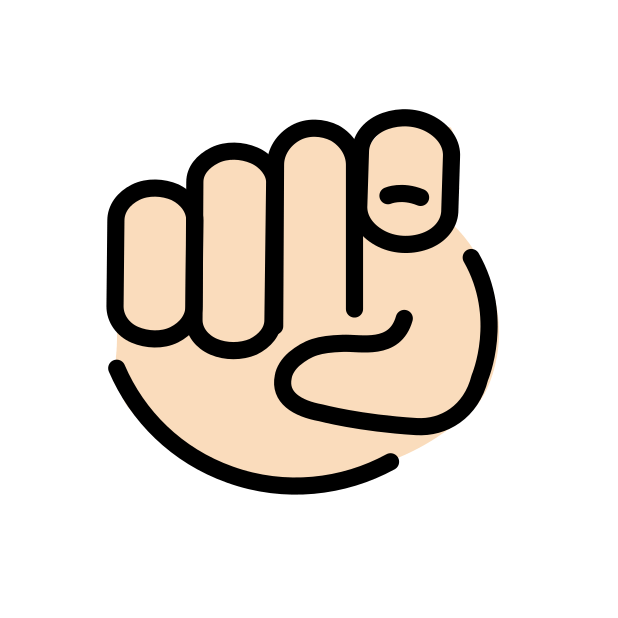
index pointing at the viewer: light skin tone